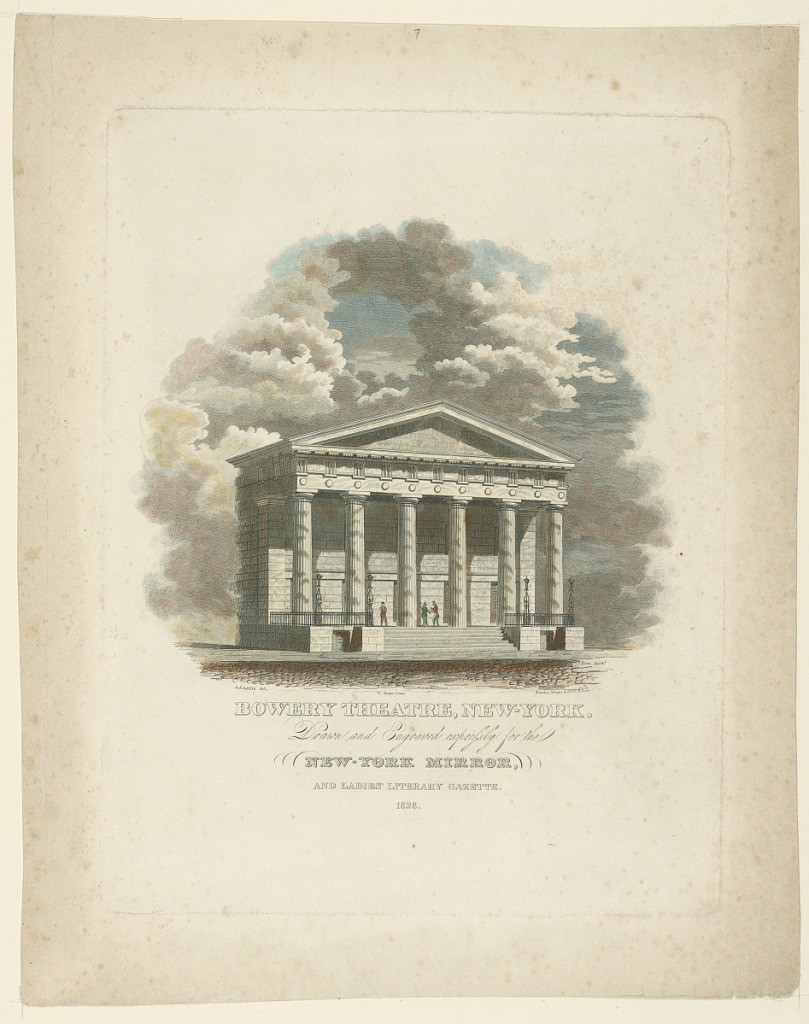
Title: Bowery Theater, New York, NY
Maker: Alexander Jackson Davis, American, 1803–1892
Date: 1828
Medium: Engraving with etching, brush and watercolor on paper
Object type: Print
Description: Vertical format. Exterior view of an architectural design for theater. The portico is shown, in Roman Doric style, with six columns. Three figures standing on the porch. The rest of the building is enveloped in clouds, also above building. At lower left: "A. J. Davis del.;" lower center: "W. Hooker Printer;" lower right: "Rawden, Wright and Co. Sc N. York;" "Sera Arch." Caption below.